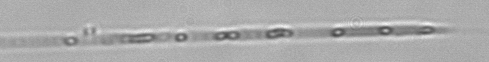
Label: Rhizosolenia